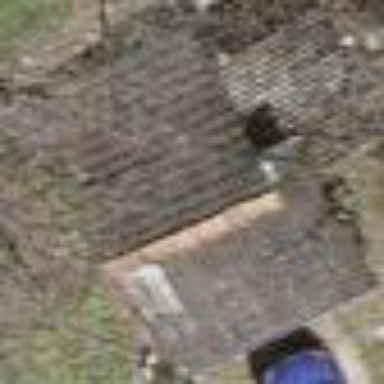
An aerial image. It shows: Shed building.